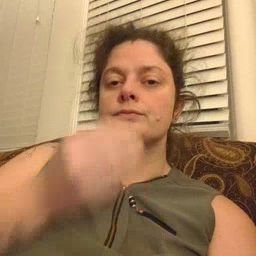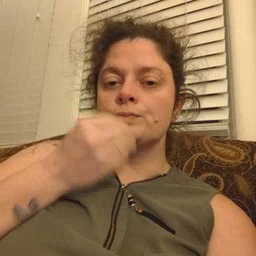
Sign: food